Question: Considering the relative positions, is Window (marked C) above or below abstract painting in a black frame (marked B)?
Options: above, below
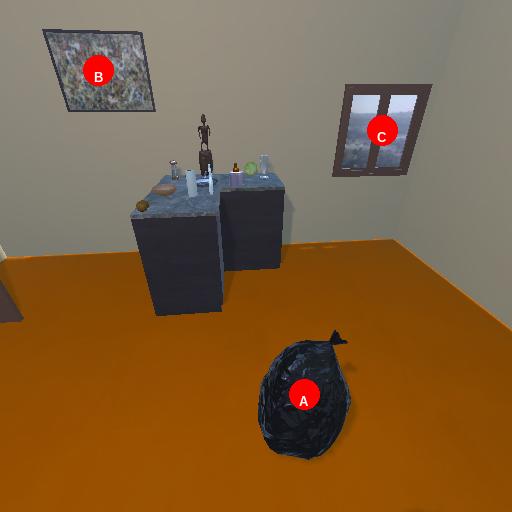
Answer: above